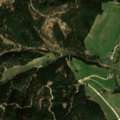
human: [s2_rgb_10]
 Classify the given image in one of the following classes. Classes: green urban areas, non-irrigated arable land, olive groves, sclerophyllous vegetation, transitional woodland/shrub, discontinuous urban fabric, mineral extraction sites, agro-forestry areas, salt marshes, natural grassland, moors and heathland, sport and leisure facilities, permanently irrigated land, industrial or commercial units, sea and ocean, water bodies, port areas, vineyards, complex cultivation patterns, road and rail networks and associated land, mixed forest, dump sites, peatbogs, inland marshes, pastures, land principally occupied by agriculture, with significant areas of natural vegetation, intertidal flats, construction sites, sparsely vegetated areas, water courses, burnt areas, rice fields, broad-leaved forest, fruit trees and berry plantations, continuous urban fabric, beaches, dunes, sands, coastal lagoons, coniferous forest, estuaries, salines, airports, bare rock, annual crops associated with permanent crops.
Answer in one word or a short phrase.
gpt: pastures, coniferous forest, mixed forest